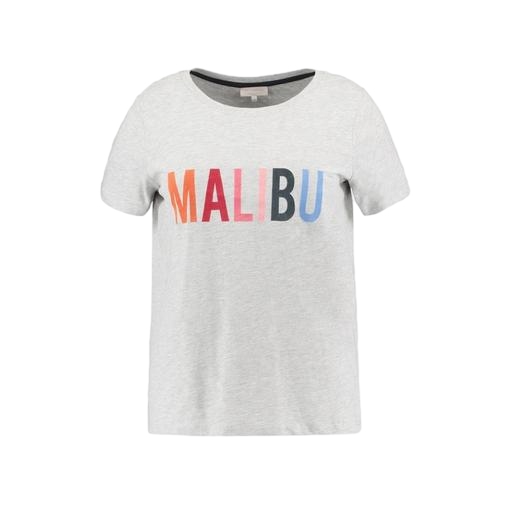
white malibu beach graphic tee, blue malibu graphic tee, multicolor t-shirt large logo, white background